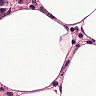
Metastatic tissue present: no